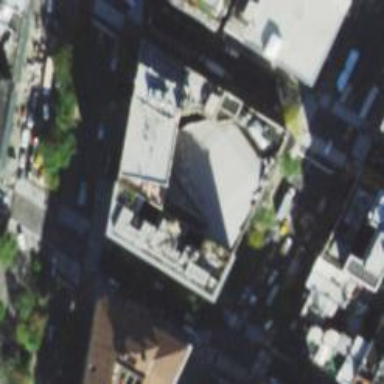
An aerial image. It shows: Historic building.